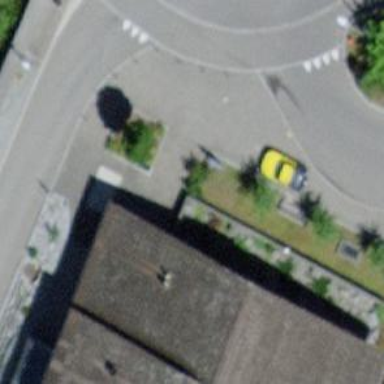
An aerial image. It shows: Building with surveillance zone.